You are looking at a signal-to-image encoding: consecutive vibration samples arranged as the rows of a grayscale square. Based on the visible evidence, which condition applies: normal, inner_race, outer_race, ball?
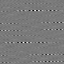
Answer: outer_race